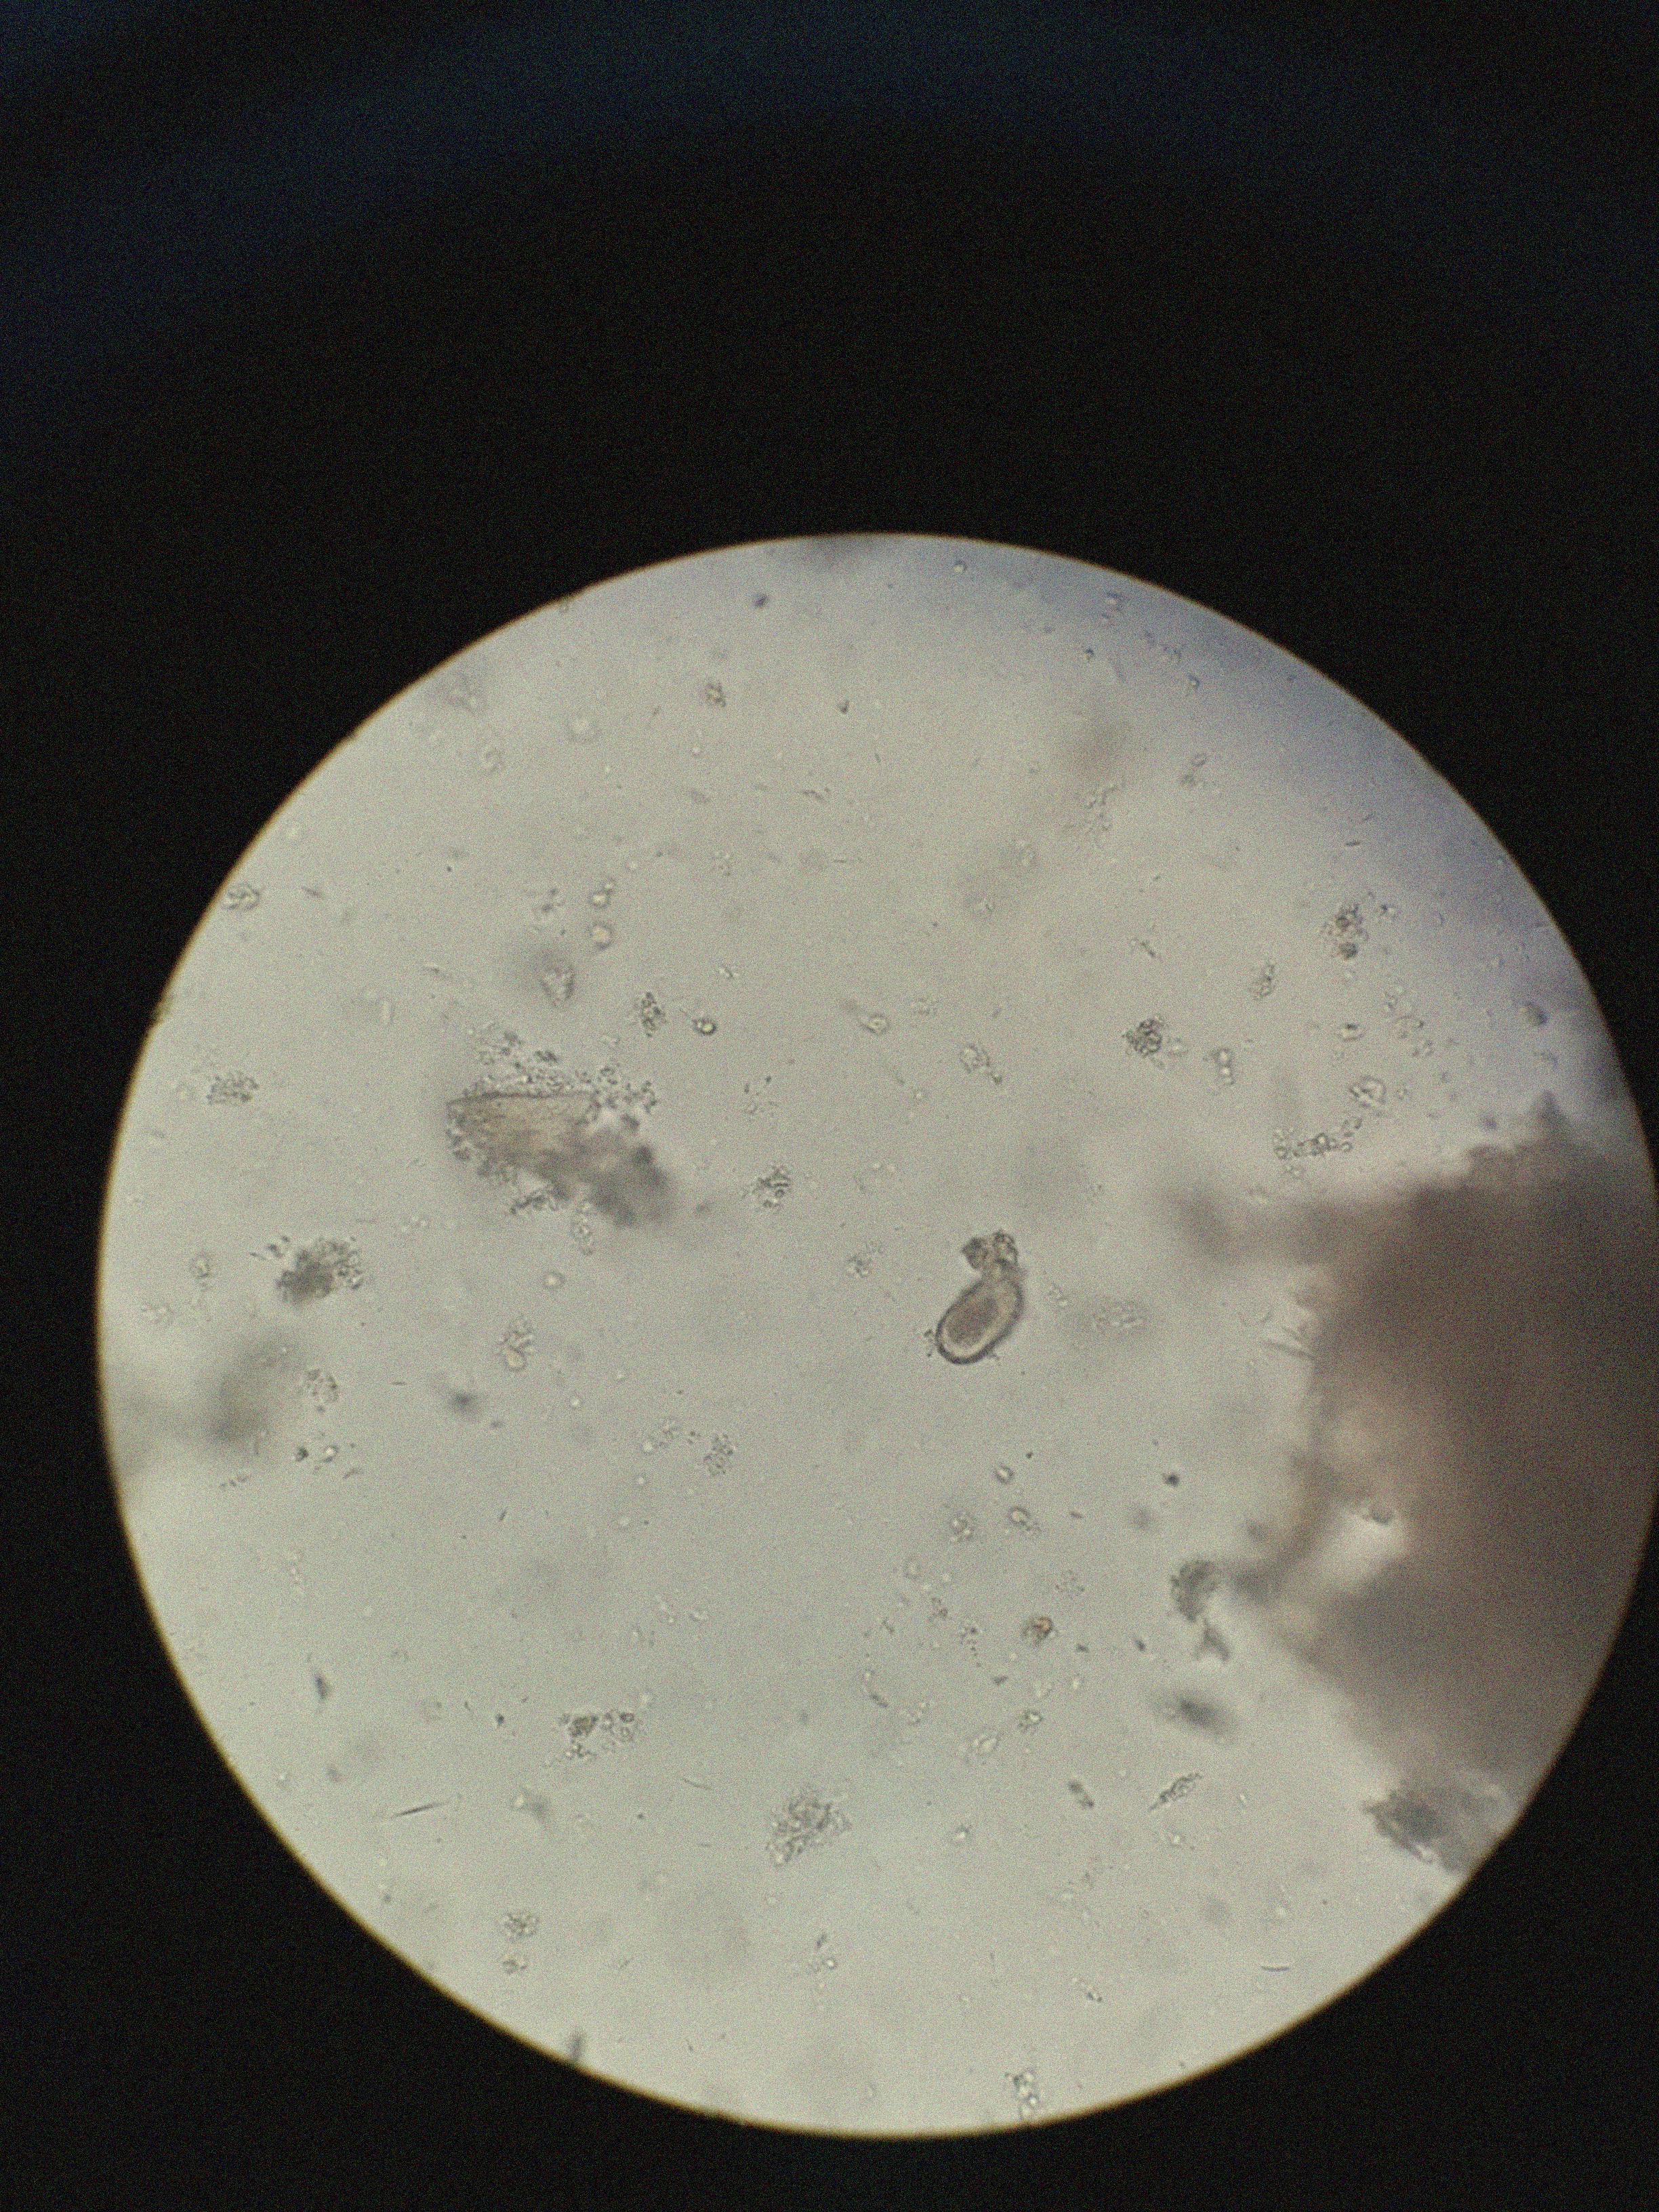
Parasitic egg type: Capillaria philippinensis